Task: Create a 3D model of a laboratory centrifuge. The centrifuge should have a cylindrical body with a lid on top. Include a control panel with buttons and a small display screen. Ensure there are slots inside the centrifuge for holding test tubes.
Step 439:
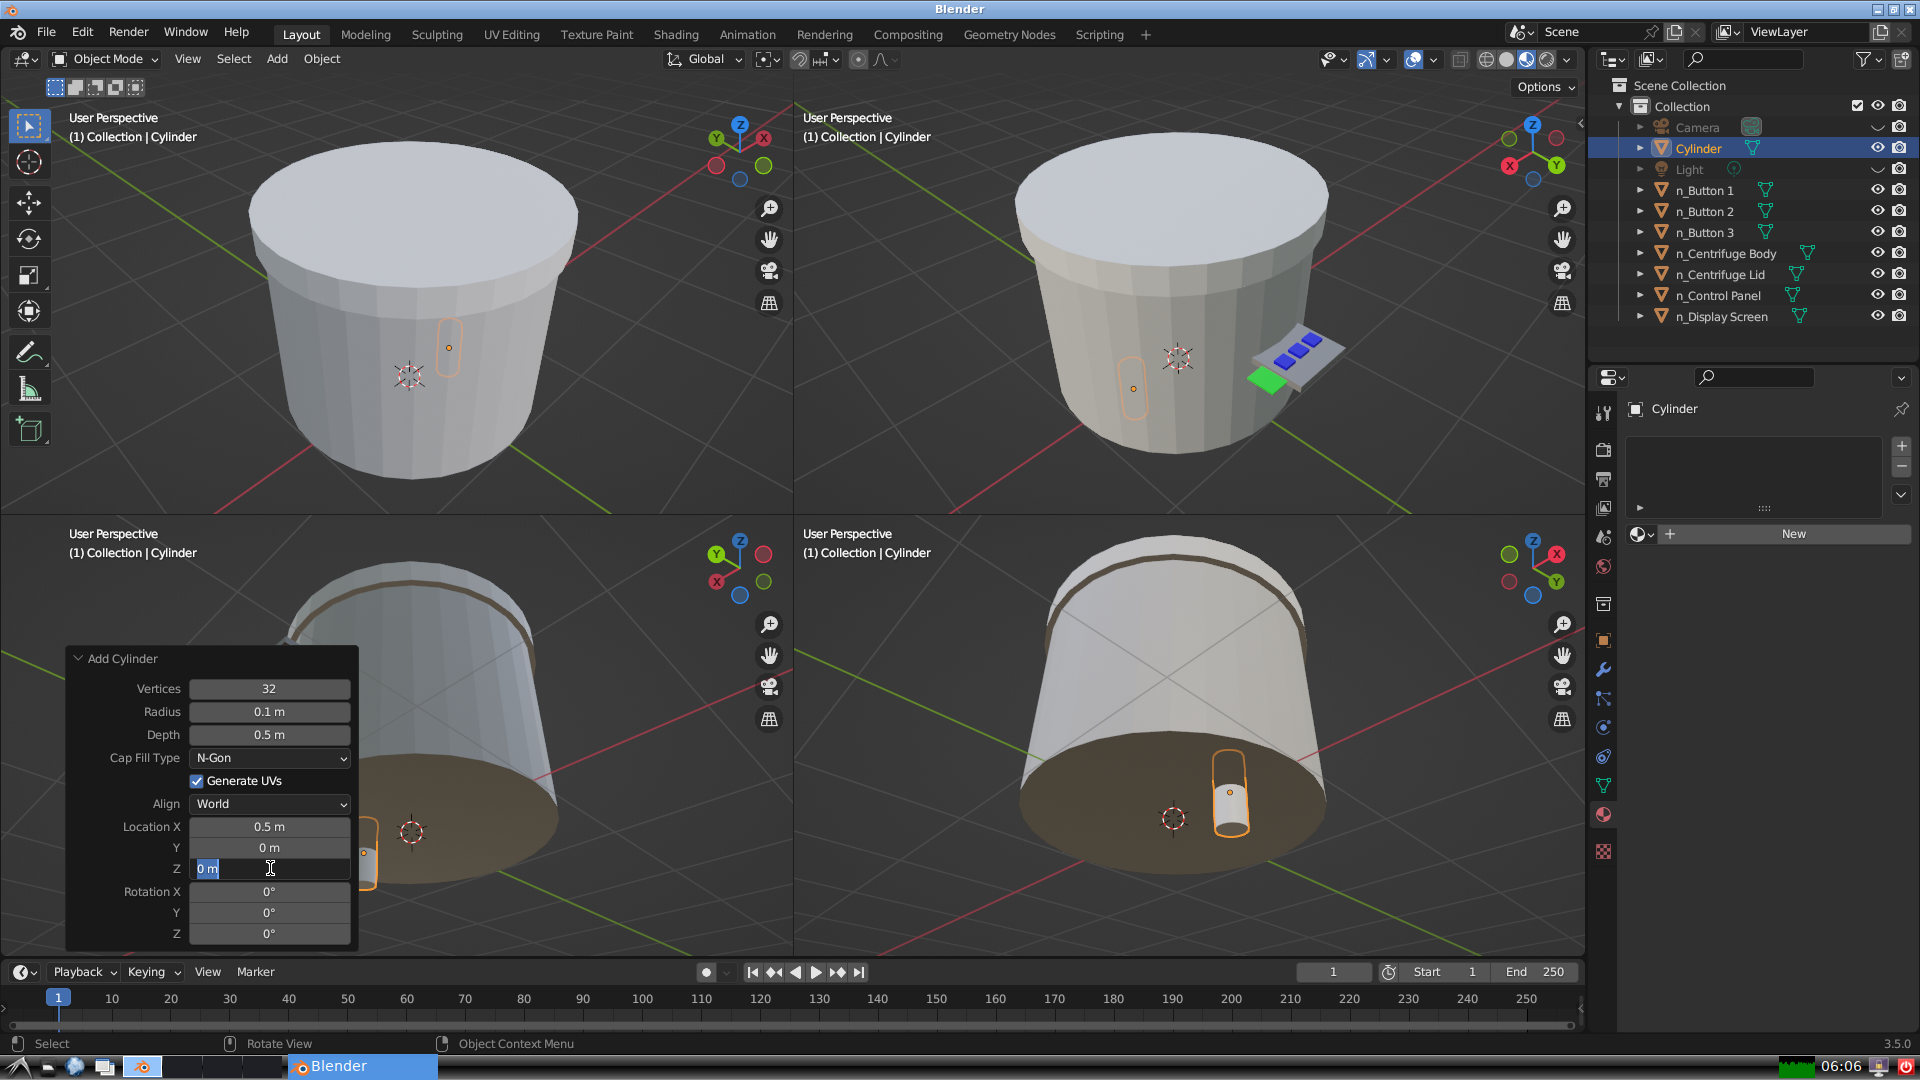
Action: input_text: 0.25